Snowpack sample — Loveland Pass, Silver Plume, Colorado, USA (2/11/26, 12:00 PM MST)
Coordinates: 39.663, -105.886
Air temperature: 35 °F
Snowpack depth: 82 cm
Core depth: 30 cm
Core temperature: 28.4 °F
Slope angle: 13°, slope face: 12°
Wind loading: high
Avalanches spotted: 1
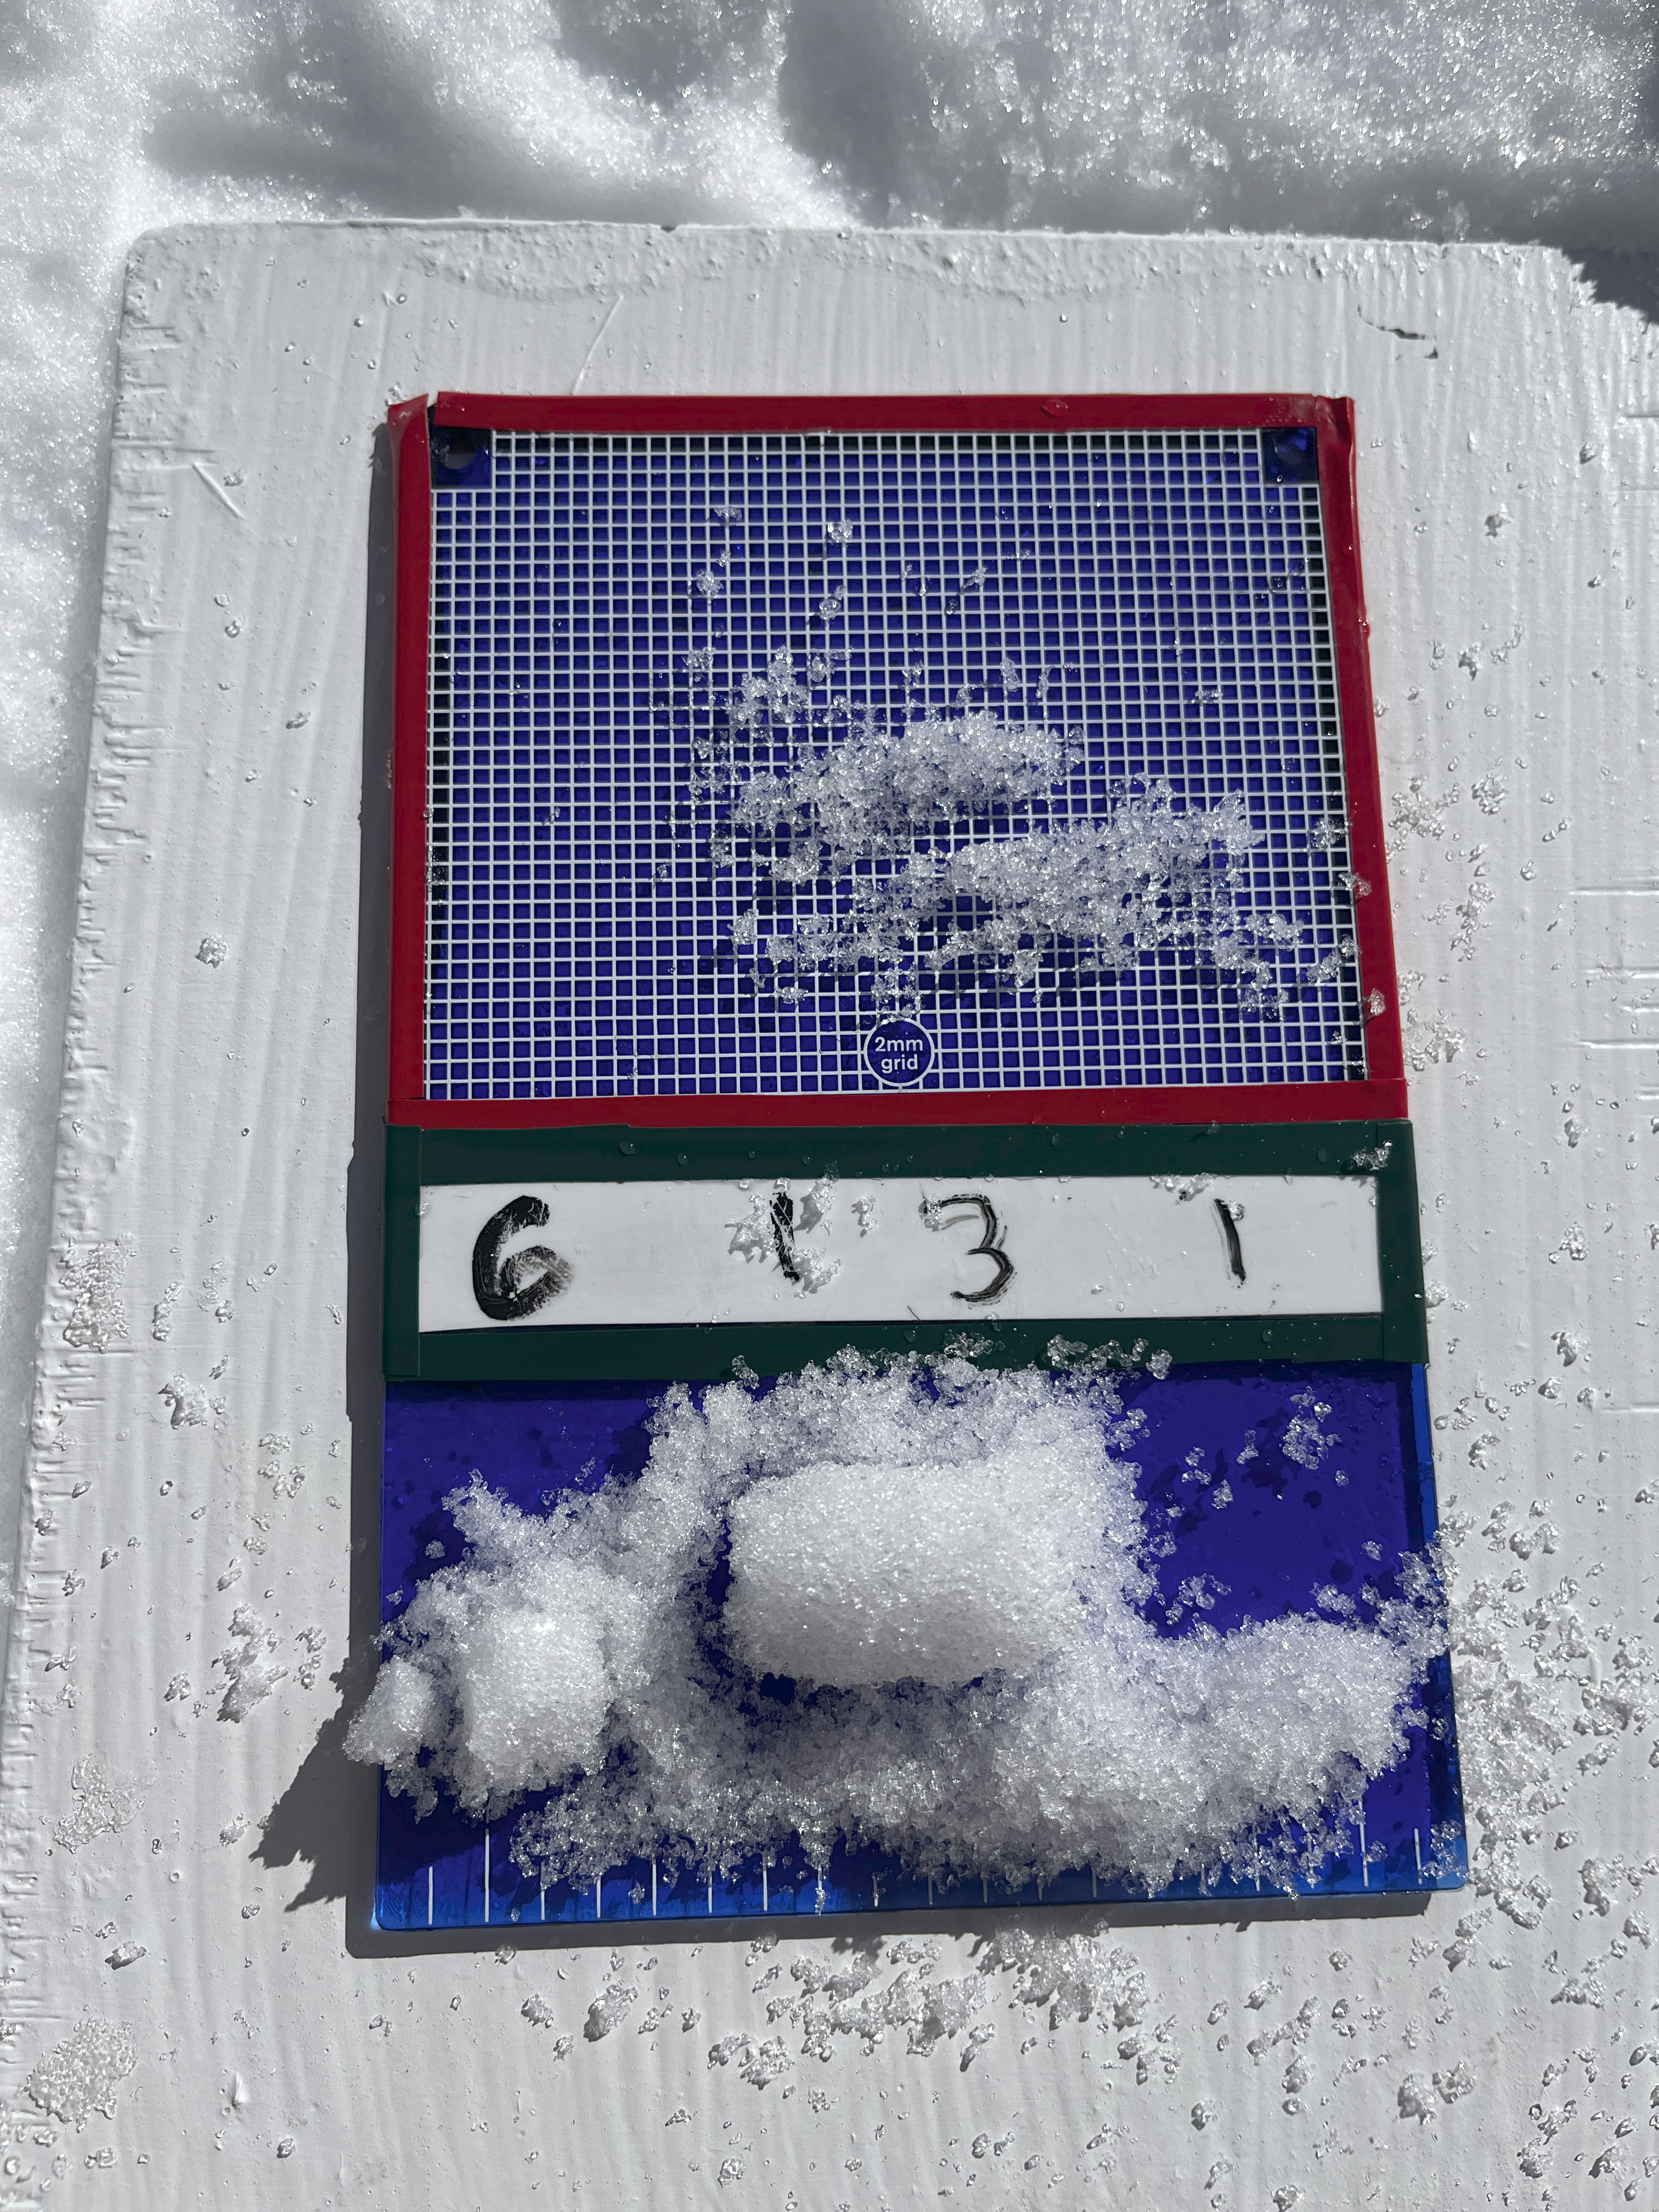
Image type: crystal_card
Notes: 1 small avalanche spotted on the north side of the bowl, lots of wind loading